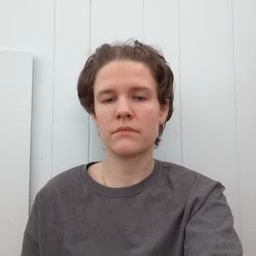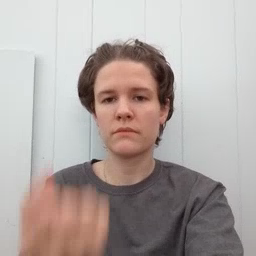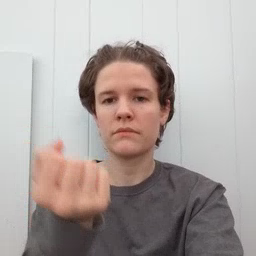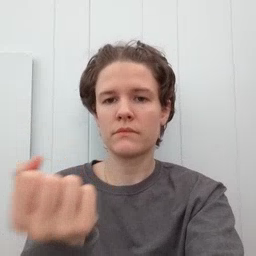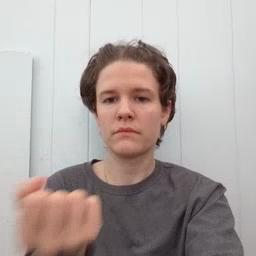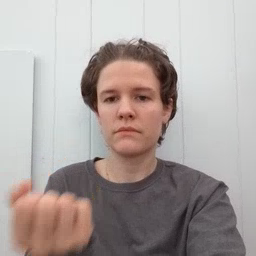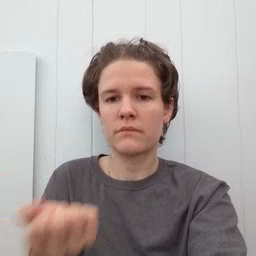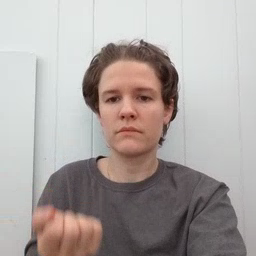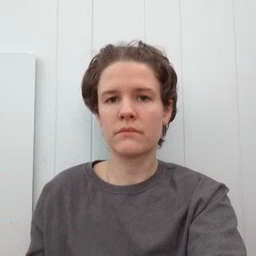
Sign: drawer